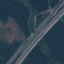
Land use / land cover class: Highway